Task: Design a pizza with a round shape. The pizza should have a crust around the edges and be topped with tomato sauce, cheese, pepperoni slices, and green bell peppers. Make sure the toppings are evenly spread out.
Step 107:
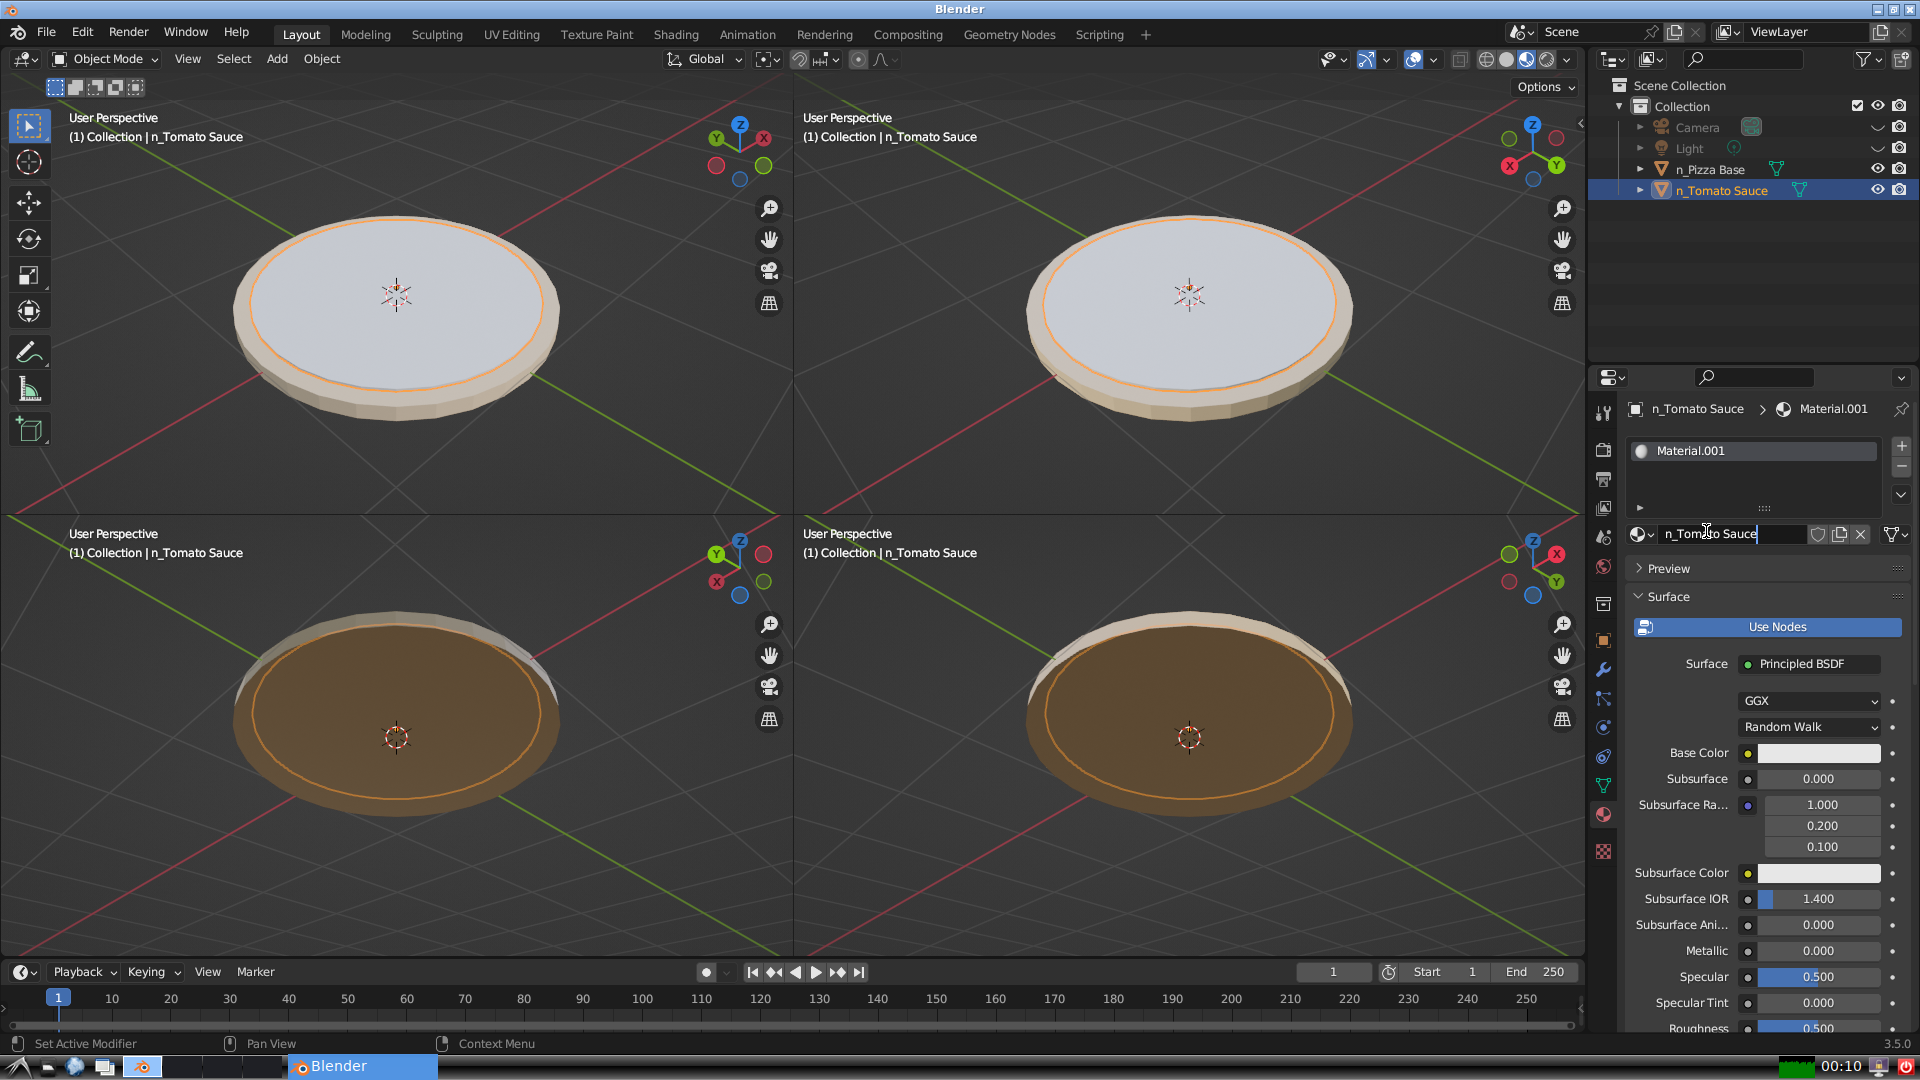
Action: {"key_press": ['Return']}